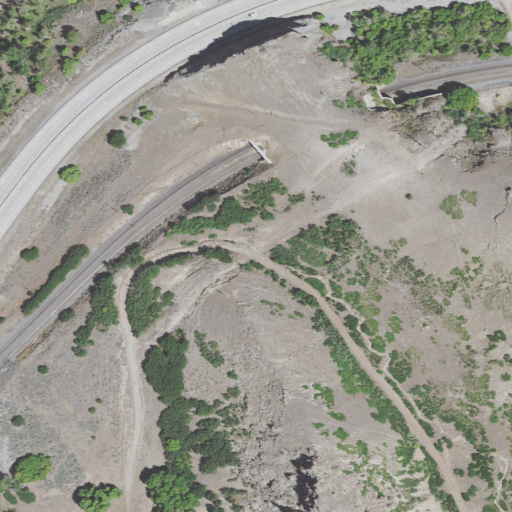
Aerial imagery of valley in Utah named Tunnel Hollow containing grassland, woody wetlands, shrub, high intensity development, herbaceous wetlands, medium intensity development, and low intensity development